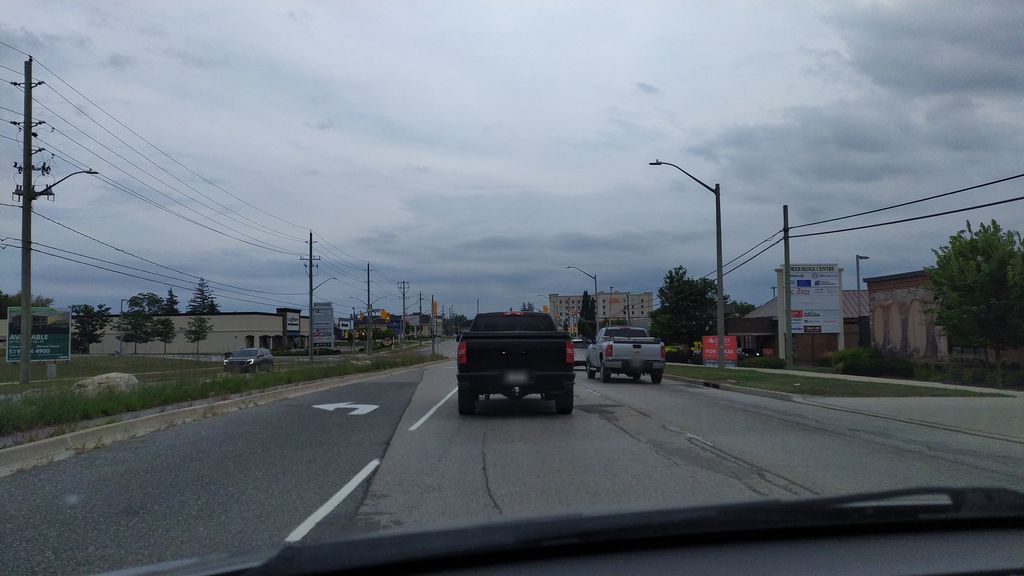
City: kitchener-waterloo